Question: Once in a while when I am downloading images, some of them will appear with gray lines as displayed in the sample image below:

This tends to happen exclusively on poor network conditions.
My code for decoding images is essentially a modded version of that from UIL:
'''
Bitmap decodedBitmap = BitmapFactory.decodeStream(stream, null, decodingOptions);
'''
where stream is just an InputStream to the remote file
Now I've seen this behaviour on the Google Play Music app which makes me wonder if it's an issue with the BitmapFactory.
The only solution I've come up with so far is maybe doing a checksum comparison to make sure the entire image was downloaded.
Edit:
'''
HttpURLConnection conn = getConnection(path);
InputStream inputStream = conn.getInputStream()
stream = new ContentLengthInputStream(new BufferedInputStream(download, BUFFER_SIZE), conn.getContentLength())
'''
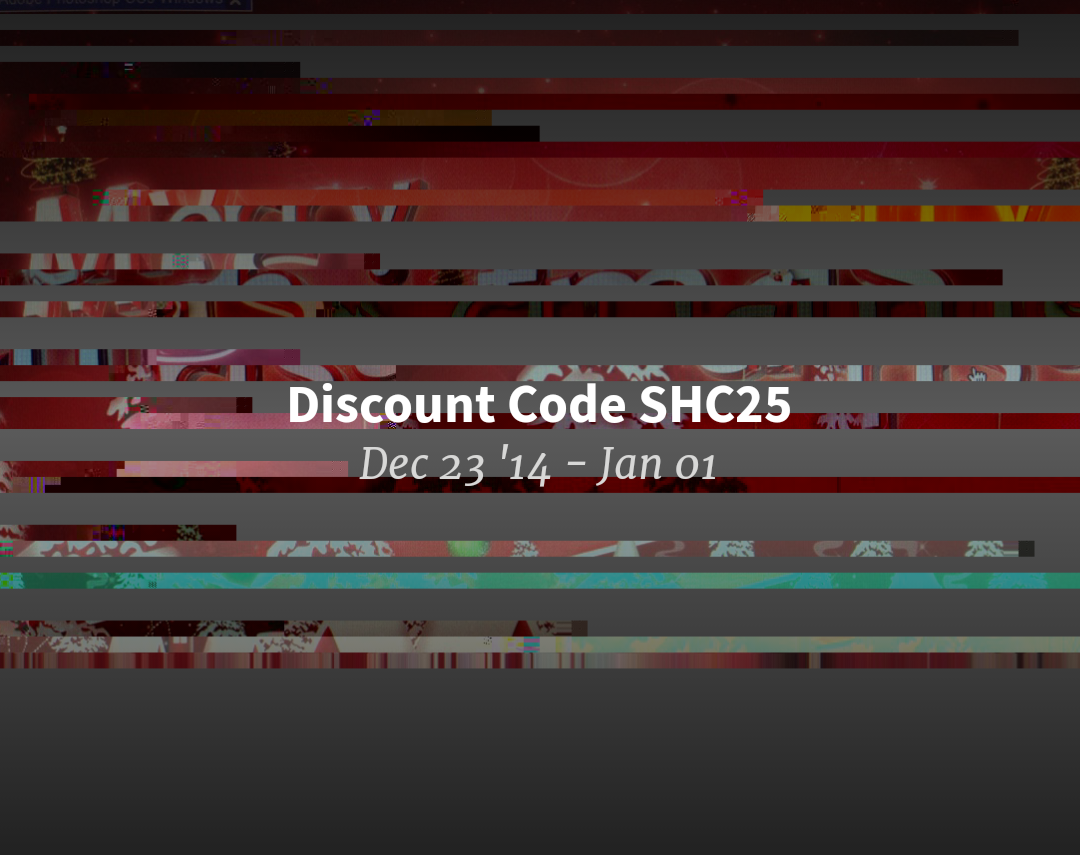
Answer: Solved it by using the following steps:
- - - - -